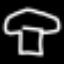
Label: mushroom